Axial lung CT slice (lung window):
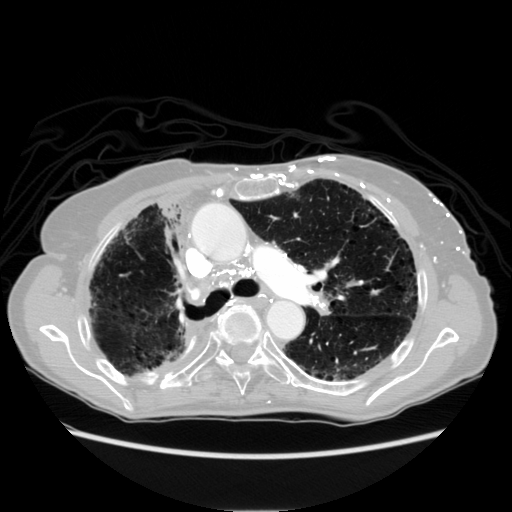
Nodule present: no